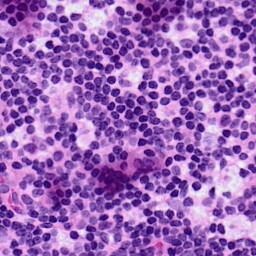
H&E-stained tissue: LymphNode